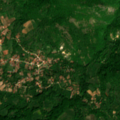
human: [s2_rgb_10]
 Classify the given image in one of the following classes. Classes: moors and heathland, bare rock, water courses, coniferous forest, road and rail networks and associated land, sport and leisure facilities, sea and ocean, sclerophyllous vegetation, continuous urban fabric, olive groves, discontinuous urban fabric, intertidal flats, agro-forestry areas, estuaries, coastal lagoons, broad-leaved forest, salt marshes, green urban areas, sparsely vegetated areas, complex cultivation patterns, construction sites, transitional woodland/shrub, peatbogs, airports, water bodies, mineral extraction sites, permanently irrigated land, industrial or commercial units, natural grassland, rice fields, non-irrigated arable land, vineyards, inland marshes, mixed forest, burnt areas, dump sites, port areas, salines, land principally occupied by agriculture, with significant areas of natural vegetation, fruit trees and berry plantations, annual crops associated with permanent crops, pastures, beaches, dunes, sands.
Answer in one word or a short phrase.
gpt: complex cultivation patterns, land principally occupied by agriculture, with significant areas of natural vegetation, broad-leaved forest